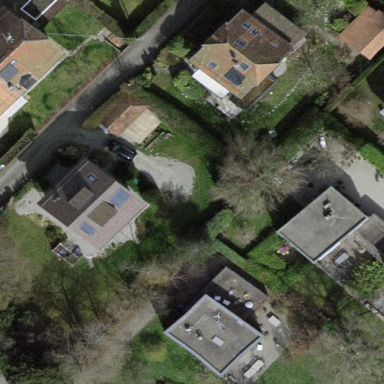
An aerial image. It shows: Garden enclosed by fence.